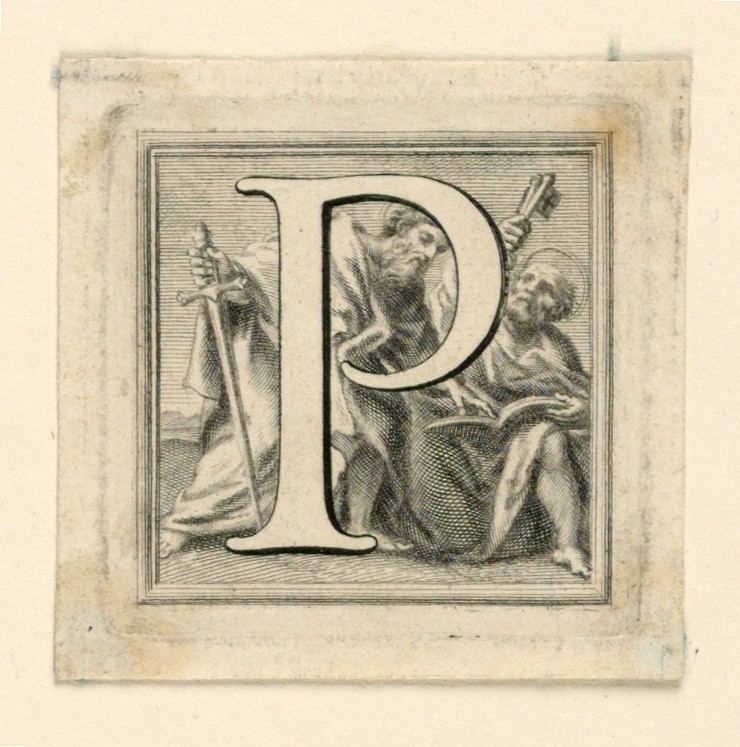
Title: Decorated Capital Letter P
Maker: Jakob Frey, Swiss, active Italy, 1681 - 1752
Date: ca. 1715
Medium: Engraving on paper
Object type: Print
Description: Letter P before St. Peter and St. Paul.